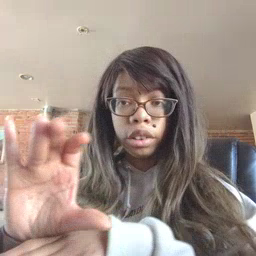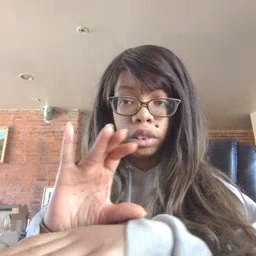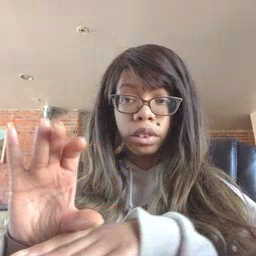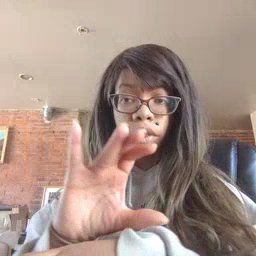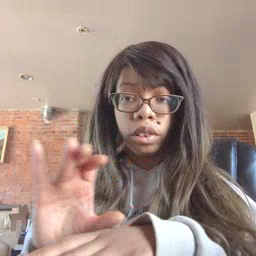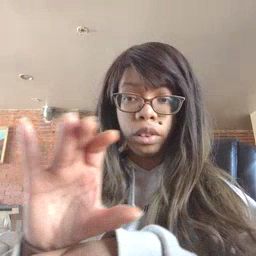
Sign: chocolate